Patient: sex M, age 53
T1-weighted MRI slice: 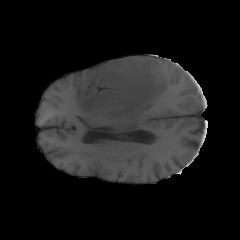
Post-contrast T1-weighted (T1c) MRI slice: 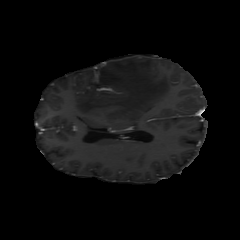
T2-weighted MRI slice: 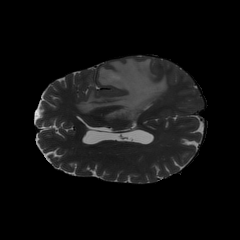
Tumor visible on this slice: yes
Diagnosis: Glioblastoma, IDH-wildtype
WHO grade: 4